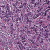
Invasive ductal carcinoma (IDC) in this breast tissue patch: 1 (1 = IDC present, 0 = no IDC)